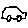
Label: car